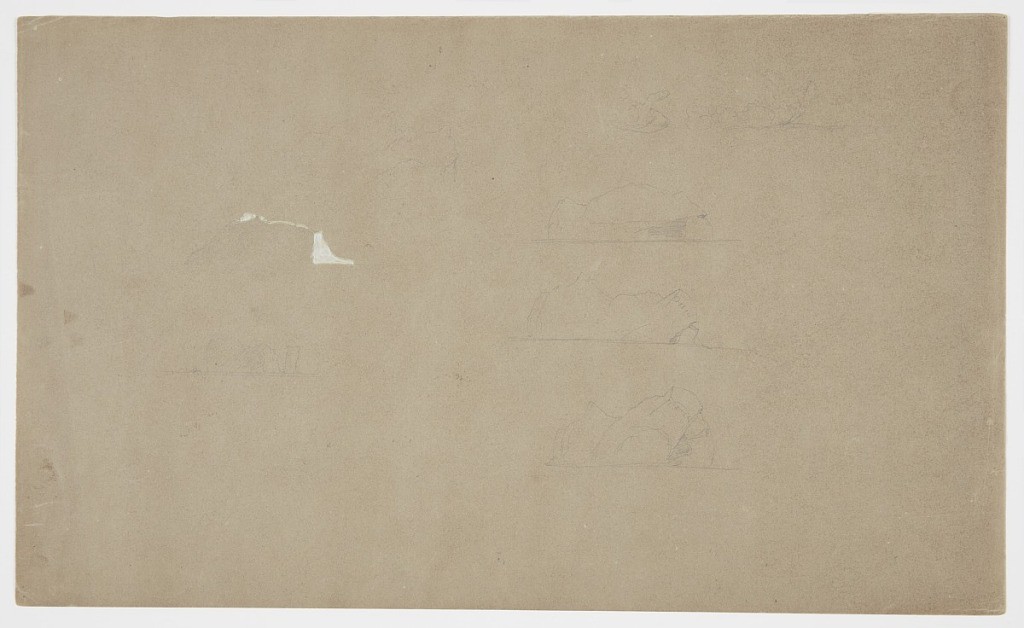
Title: Iceberg Sketches, Canada
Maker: Frederic Edwin Church, American, 1826–1900
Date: June–July 1859
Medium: Graphite and white gouache on brown wove paper
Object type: Drawing
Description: Seascape sketches showing seven views and details of icebergs floating off the coast of Newfoundland and Labrador, Canada, roughly organized into two vertical rows. At upper left, the jagged, cragged top of an iceberg is faintly visible. Below it are two icebergs: the uppermost one highlighted in white gouache, while the lower one is roughly cubic in shape with a tall pillar beside it at right. At upper right, two details of irregularly frozen ice are included. Below it, three views of a single iceberg are shown. It appears to turn leftward as the artist shifted perspective by sailing around it to the right.